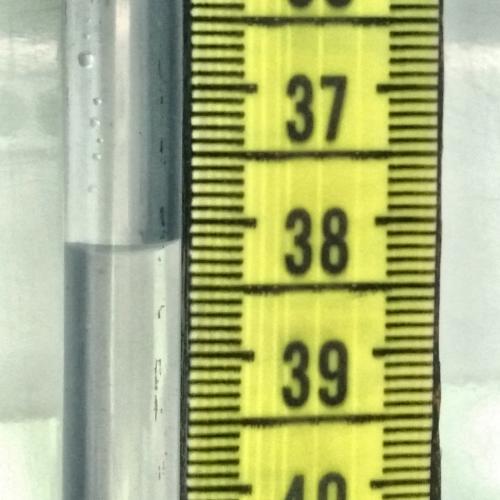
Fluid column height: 38.2 cm